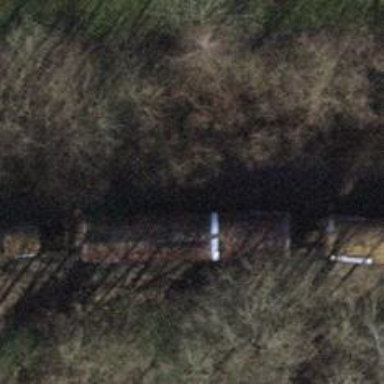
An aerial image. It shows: Railway switch.